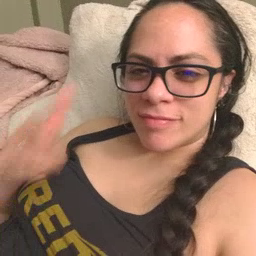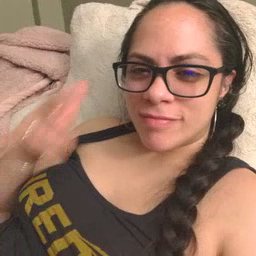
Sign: helicopter